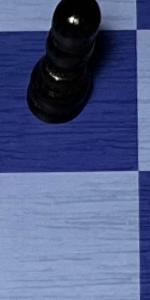
Label: Empty